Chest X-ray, PA view. Patient: 38 years old, sex F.
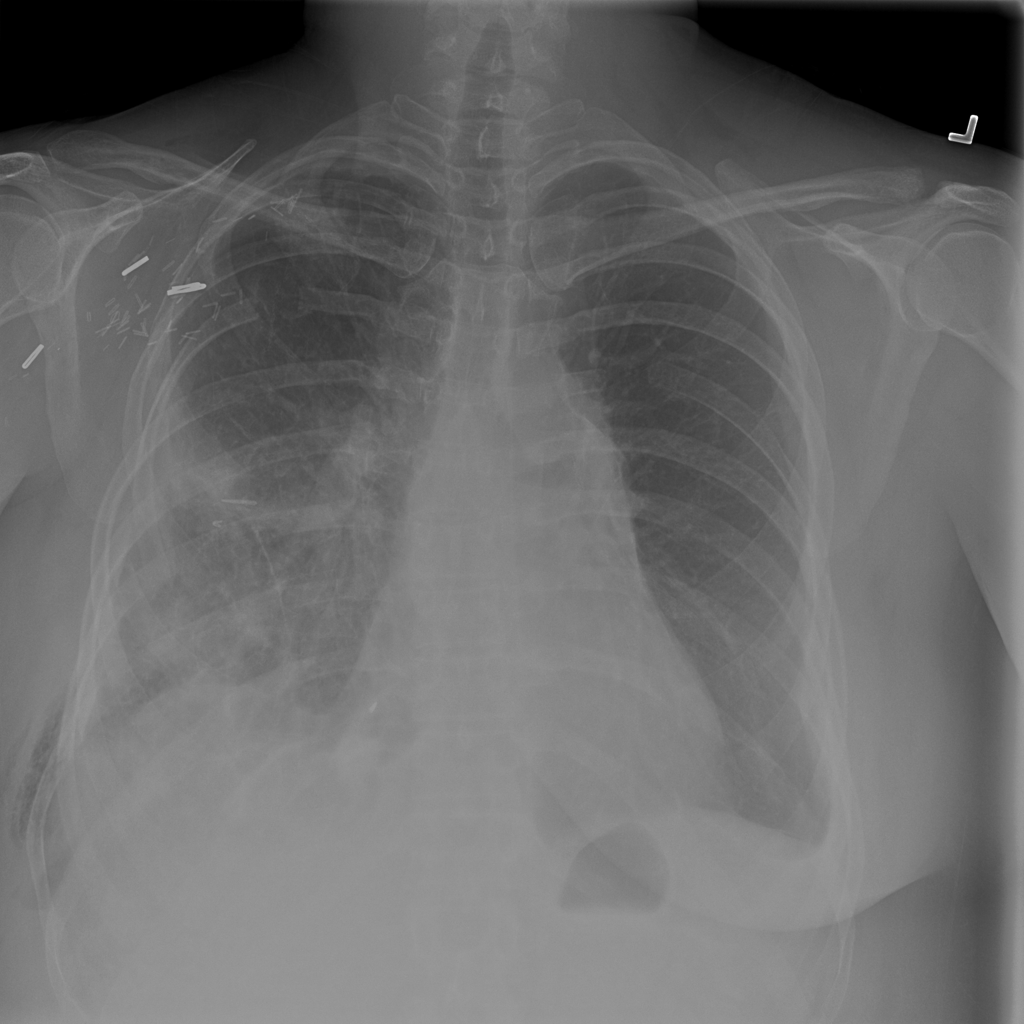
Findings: Atelectasis, Emphysema